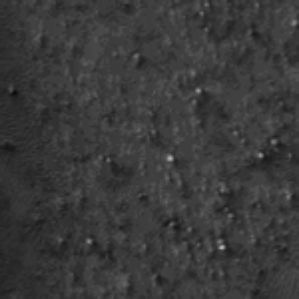
Label: frost